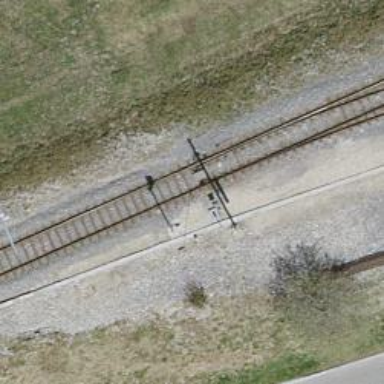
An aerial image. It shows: Railway switch.